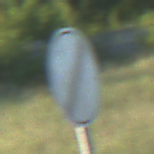
Verkehrszeichen: EndeSaemtlicherBegrenzungen
Umgebung: Outdoor, Nature
Tageszeit: MorningAfternoon
Wetter: Clear
Licht: Natural
Jahreszeit: NotSpecified
Kontrast: HighContrast